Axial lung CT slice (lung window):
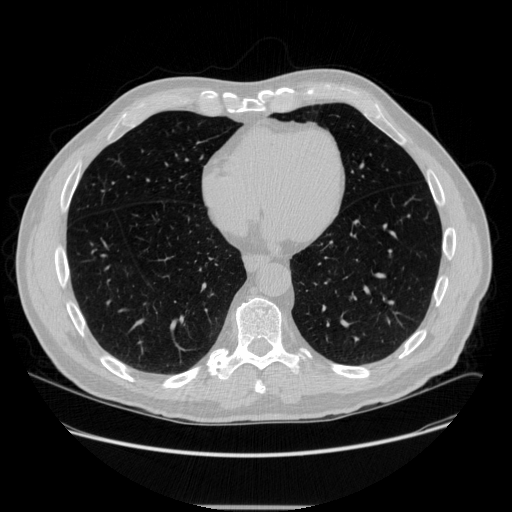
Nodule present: no